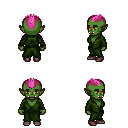
a pixel art fantasy rpg character, female body template, orc, green skin, green robe, metal pants, pink short mohawk hairstyle, maroon shoes, four views (front, back, left, right), 2x2 character sprite sheet, small pixel art, hard edges, no anti-aliasing